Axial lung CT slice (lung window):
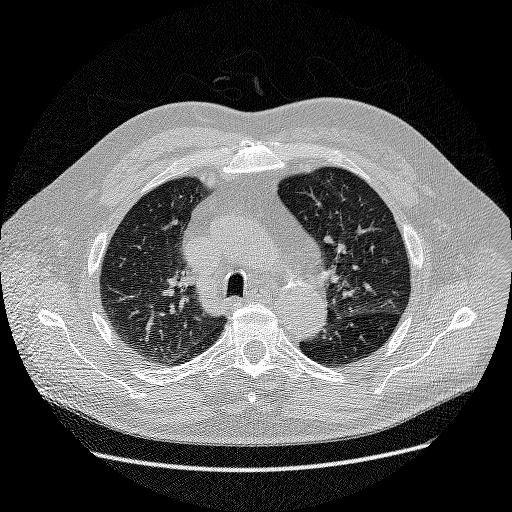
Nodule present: no